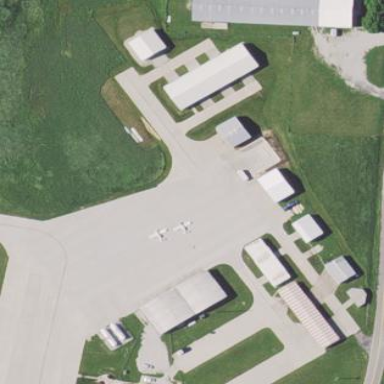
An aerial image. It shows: Apron at the airport.